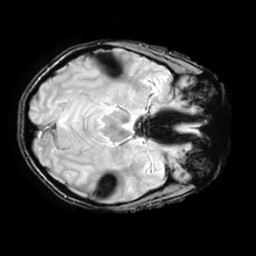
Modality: T2starw
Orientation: axial
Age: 30
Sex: female
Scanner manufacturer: ge
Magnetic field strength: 3 T
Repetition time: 0.65 s
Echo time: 0.02 s